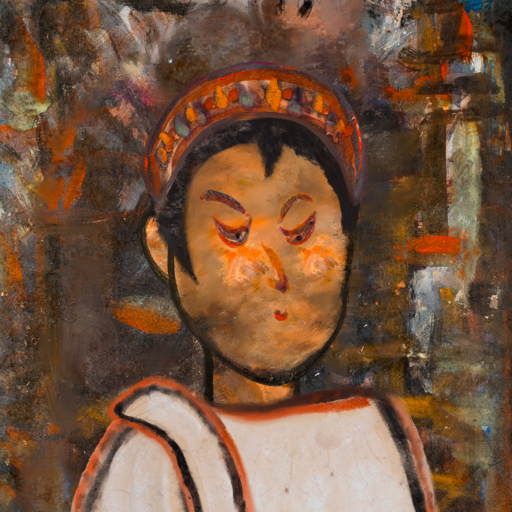
Background: GypsyQueen, Head And Neck Side: Gypsy_Queen, Face Side: Hypocrite, Bust: Roy_Bahadur, Hair Side: Roy_Bahadur, Head Accessory: Hypocrite, Second Necklace: Blank, Necklace: Blank, Baby: Blank